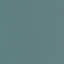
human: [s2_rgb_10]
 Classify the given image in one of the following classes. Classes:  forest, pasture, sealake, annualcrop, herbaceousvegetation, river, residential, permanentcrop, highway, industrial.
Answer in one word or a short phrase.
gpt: SeaLake